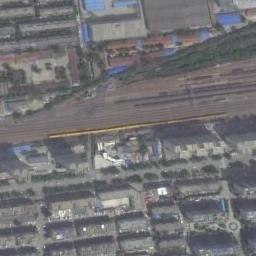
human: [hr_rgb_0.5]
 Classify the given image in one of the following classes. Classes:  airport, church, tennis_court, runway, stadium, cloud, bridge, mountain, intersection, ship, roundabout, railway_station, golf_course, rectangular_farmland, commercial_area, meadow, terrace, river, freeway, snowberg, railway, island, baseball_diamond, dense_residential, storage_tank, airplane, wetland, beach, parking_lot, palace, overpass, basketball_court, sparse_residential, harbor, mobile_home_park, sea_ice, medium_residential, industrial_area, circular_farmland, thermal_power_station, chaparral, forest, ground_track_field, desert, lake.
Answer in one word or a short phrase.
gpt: railway